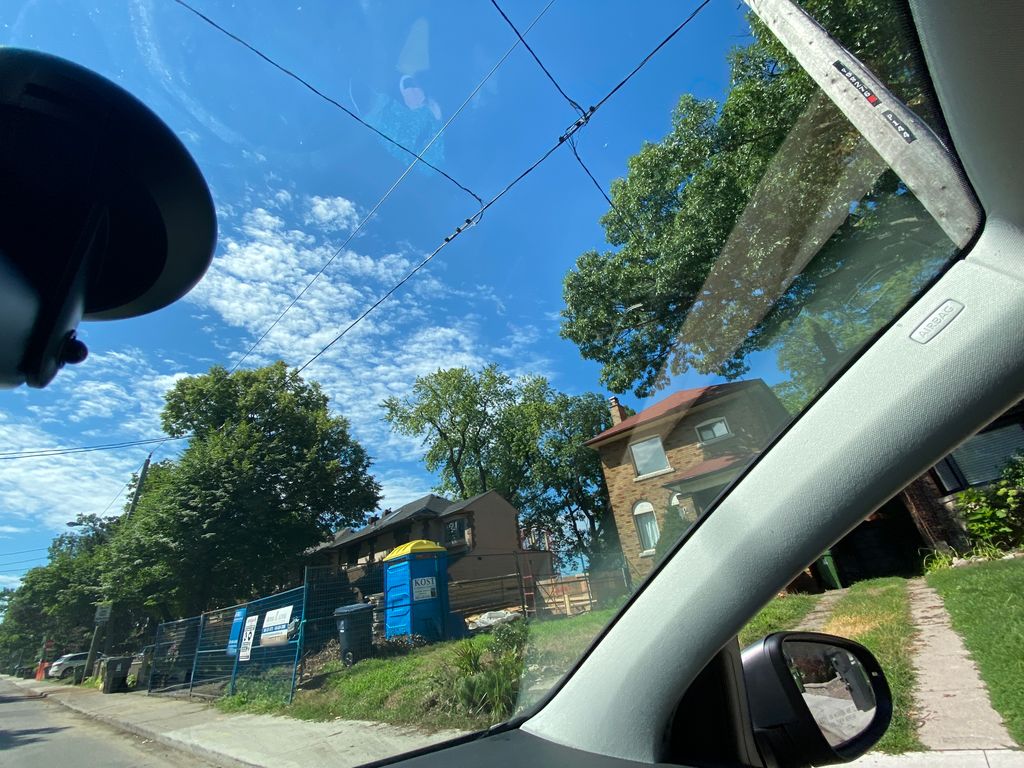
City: toronto